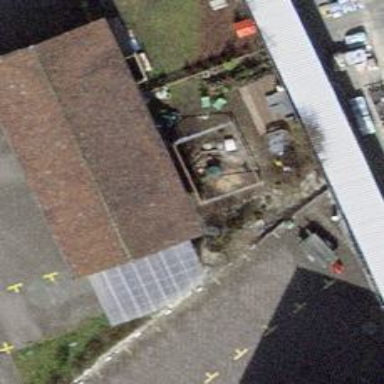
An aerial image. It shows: Garage.